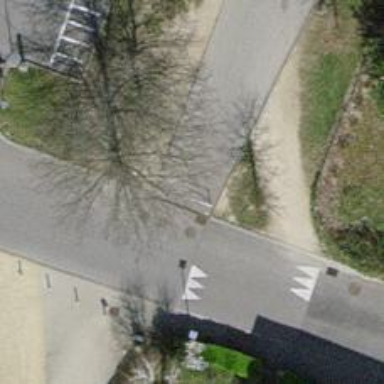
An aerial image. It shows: Openable cycle barrier.